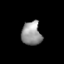
Tissue: skin
Cell type: Epithelial cells
Senescence score: 0.7274
Nuclear area (px): 465
Mean DAPI intensity: 148.449